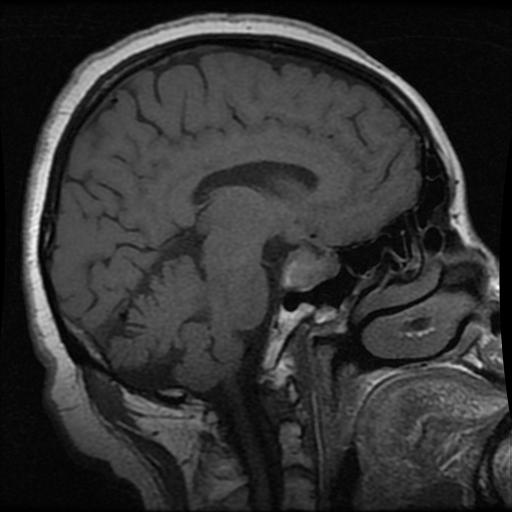
Label: pituitary